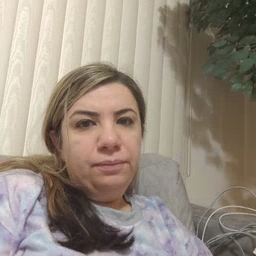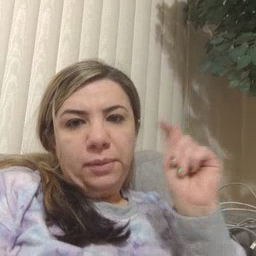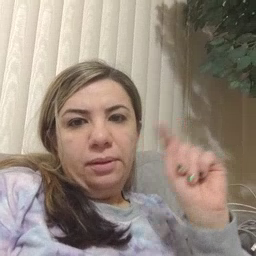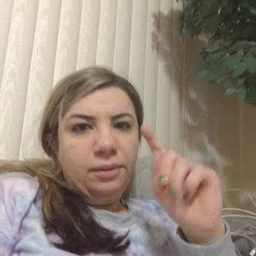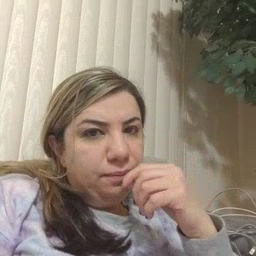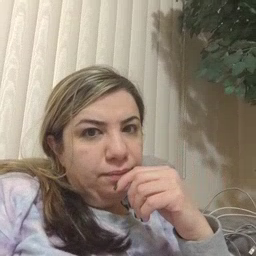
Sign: potty